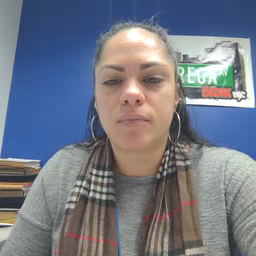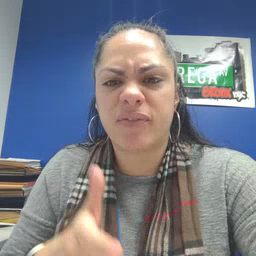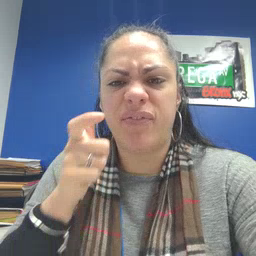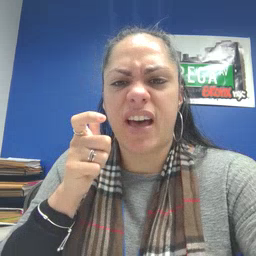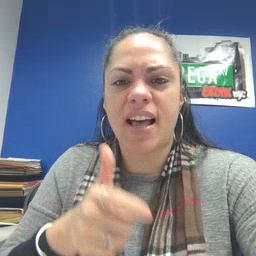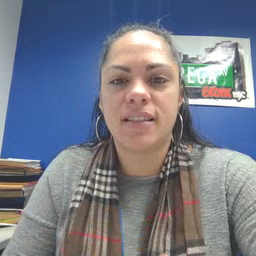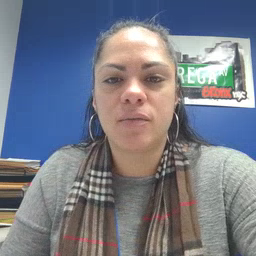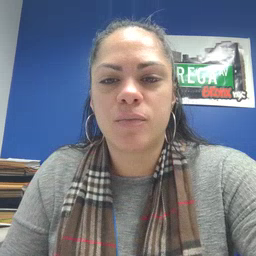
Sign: fast